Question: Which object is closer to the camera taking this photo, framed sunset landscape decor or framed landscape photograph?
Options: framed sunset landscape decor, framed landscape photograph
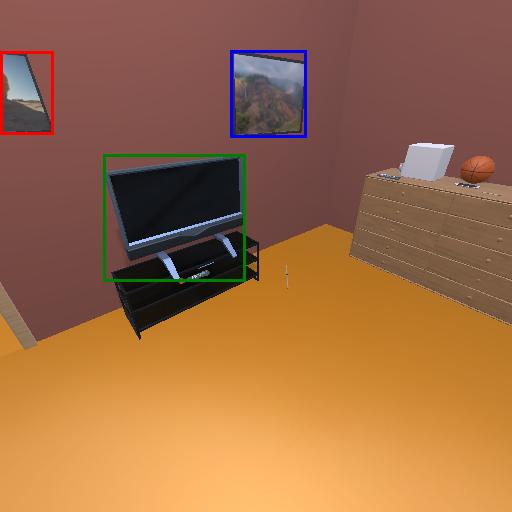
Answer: framed sunset landscape decor